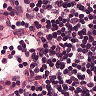
Metastatic tissue present: no